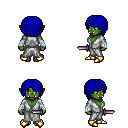
a pixel art fantasy rpg character, female body template, orc, green skin, white robe, magenta pants, blue pageboy hairstyle, white cloth bandages, gold boots, dagger, four views (front, back, left, right), 2x2 character sprite sheet, small pixel art, hard edges, no anti-aliasing